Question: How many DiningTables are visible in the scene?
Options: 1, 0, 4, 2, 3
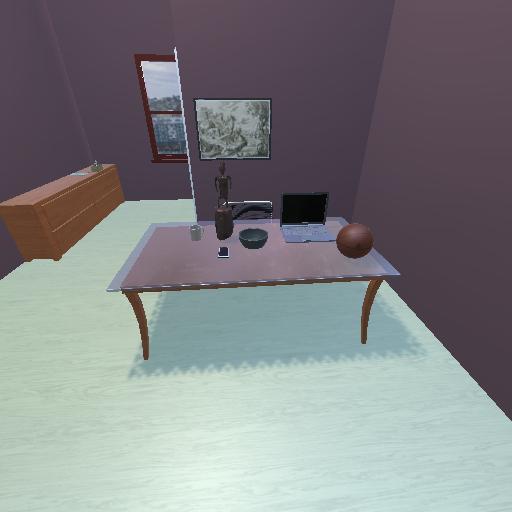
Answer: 1